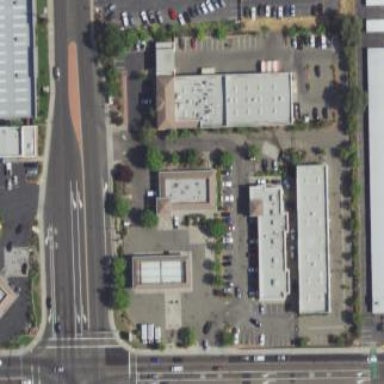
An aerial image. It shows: Commercial area.